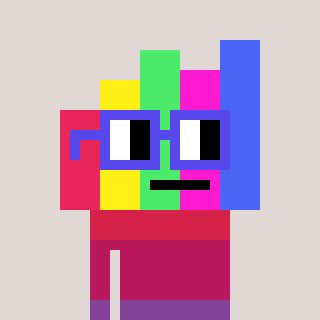
a pixel art character with square blue glasses, a bar chart-shaped head and a orange-colored body on a warm background